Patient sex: M
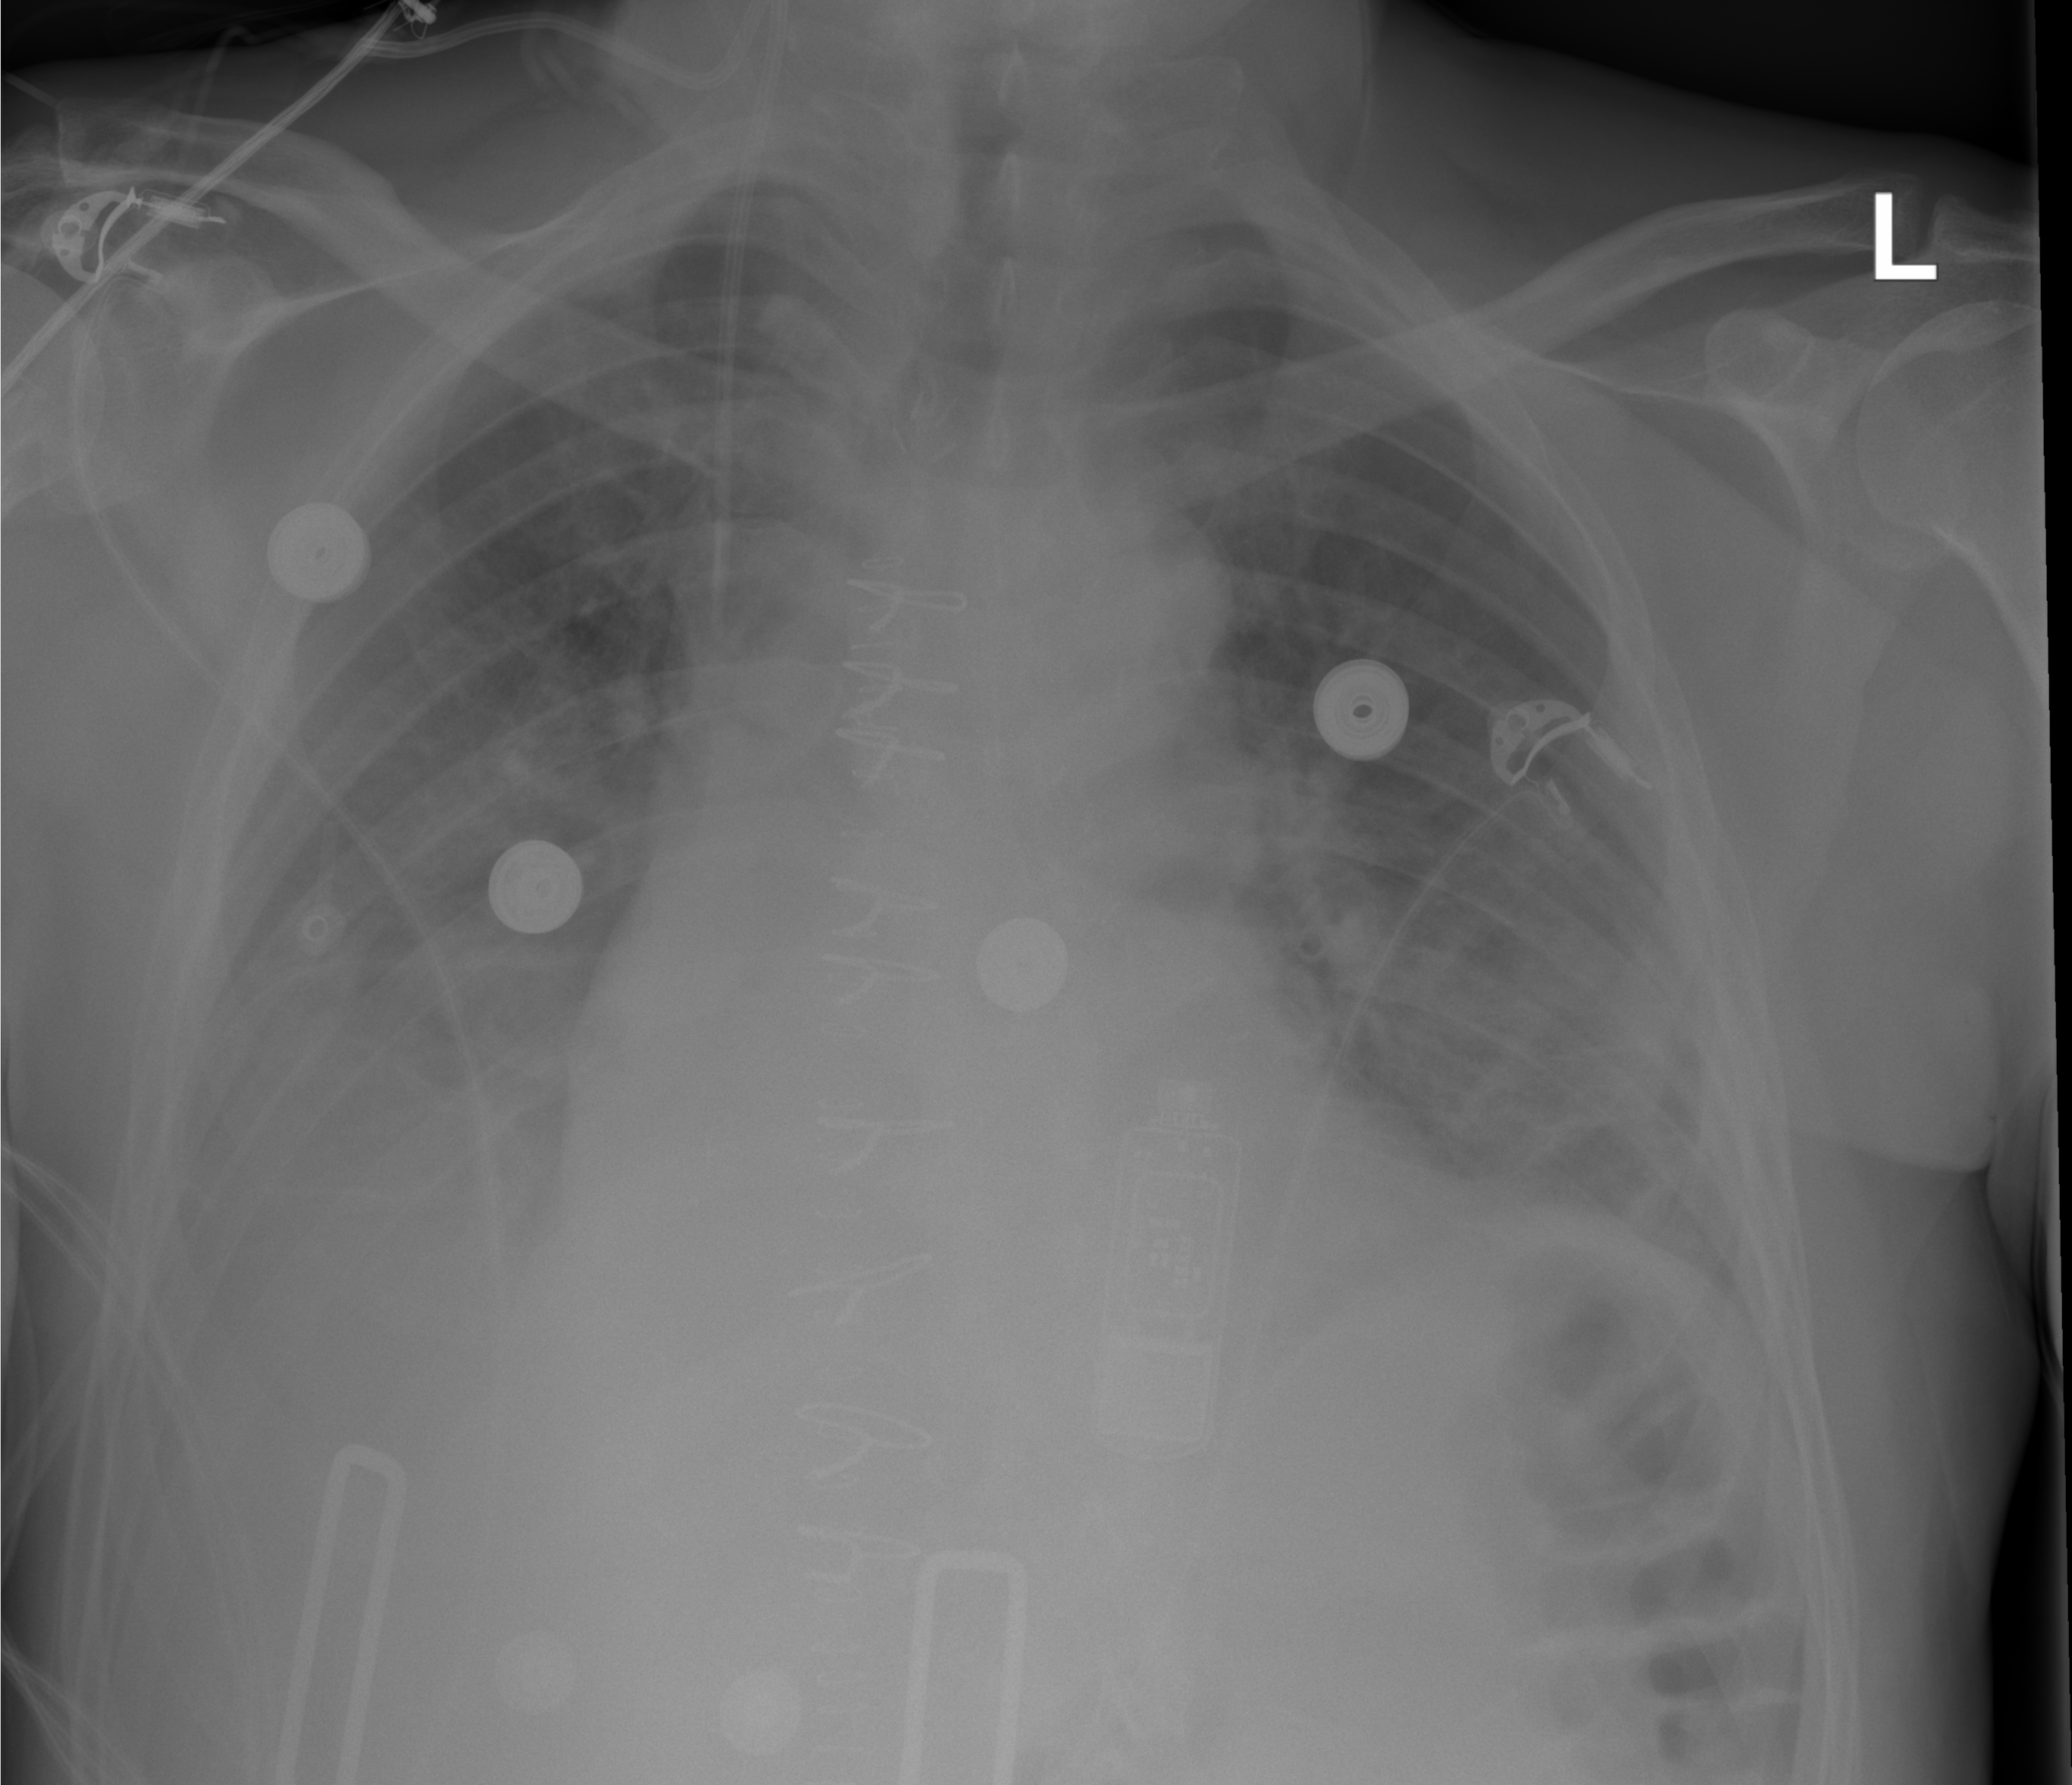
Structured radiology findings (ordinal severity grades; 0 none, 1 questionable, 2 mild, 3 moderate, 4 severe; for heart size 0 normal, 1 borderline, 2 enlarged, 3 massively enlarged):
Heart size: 0
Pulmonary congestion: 0
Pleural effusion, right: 2
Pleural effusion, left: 0
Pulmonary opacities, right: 0
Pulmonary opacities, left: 0
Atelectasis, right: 2
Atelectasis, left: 2